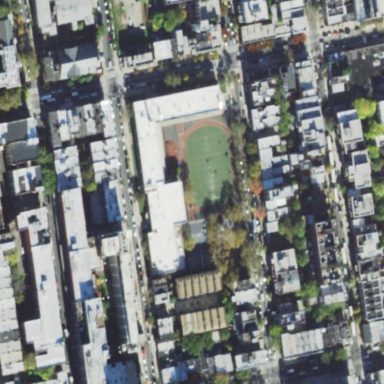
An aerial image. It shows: School.